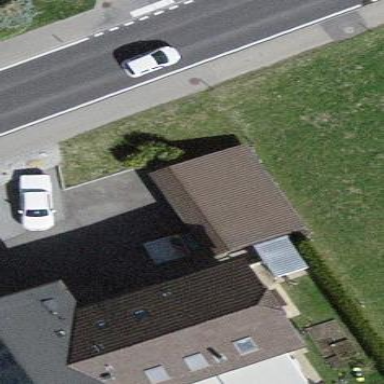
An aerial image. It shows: Garage.